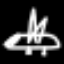
Label: airplane